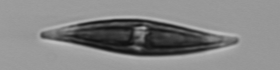
Label: Pleurosigma